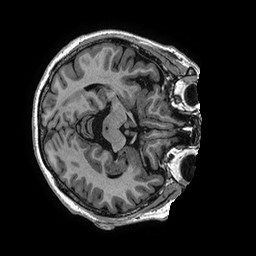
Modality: T1w
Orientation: axial
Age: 59
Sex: female
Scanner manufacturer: ge
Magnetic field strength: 3 T
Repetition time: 0.006952 s
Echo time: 0.00292 s